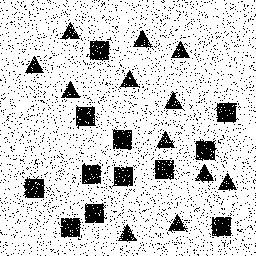
Squares: 12
Triangles: 12
Stars: 0
Total shapes: 24